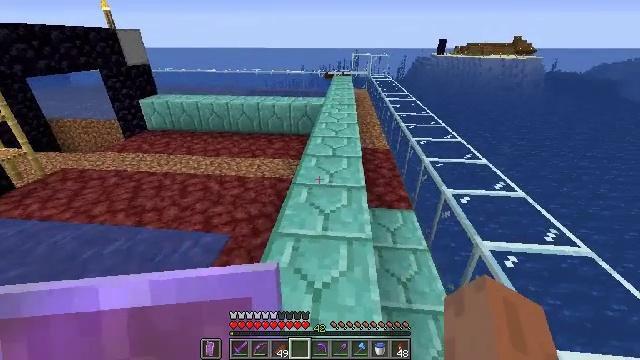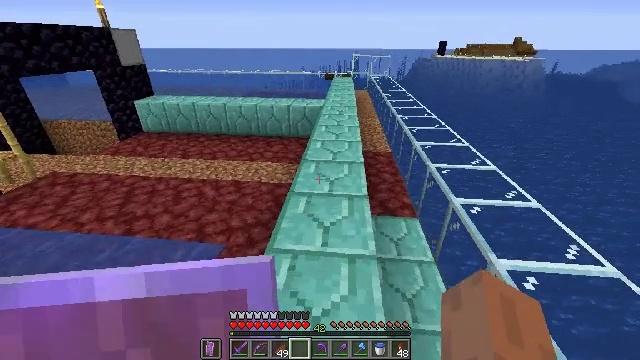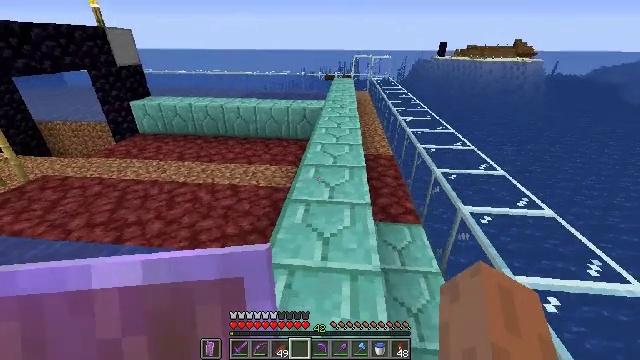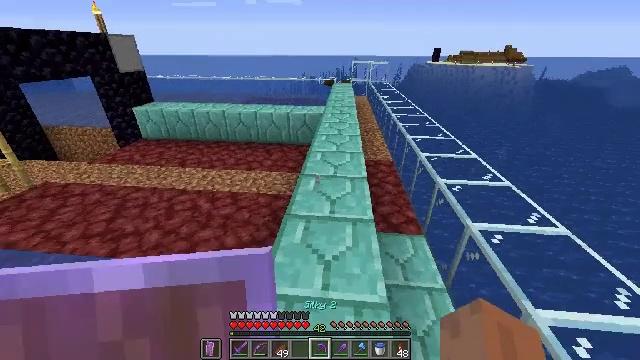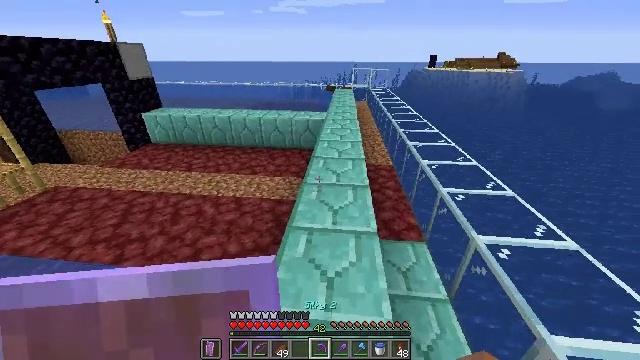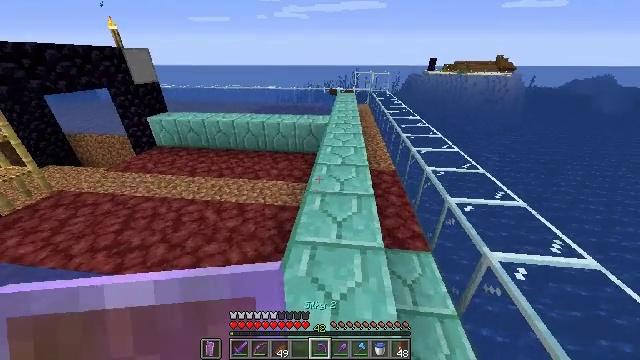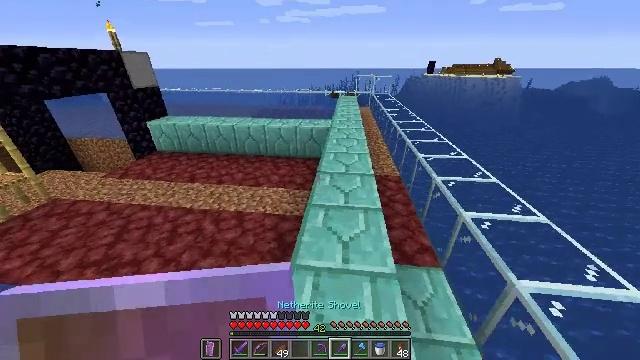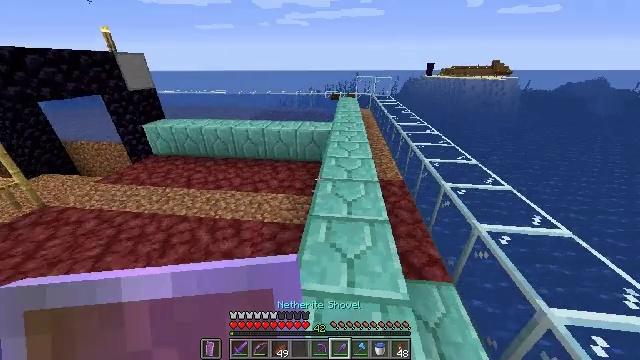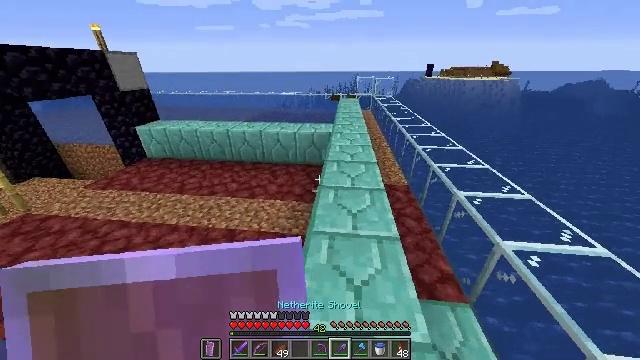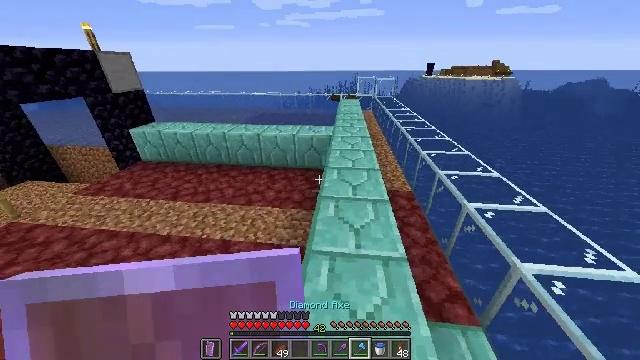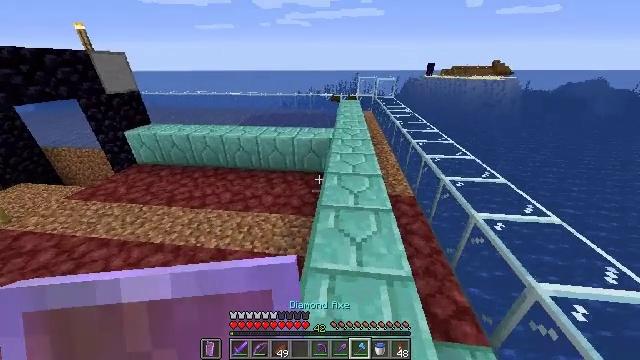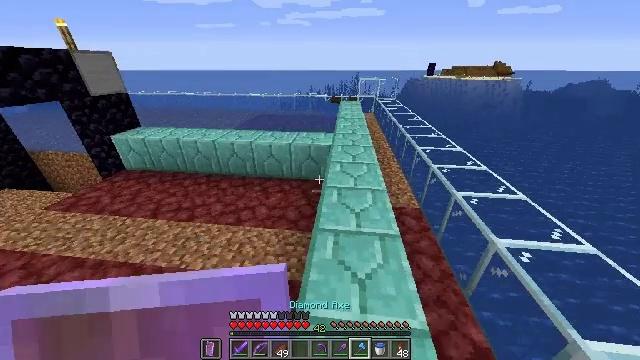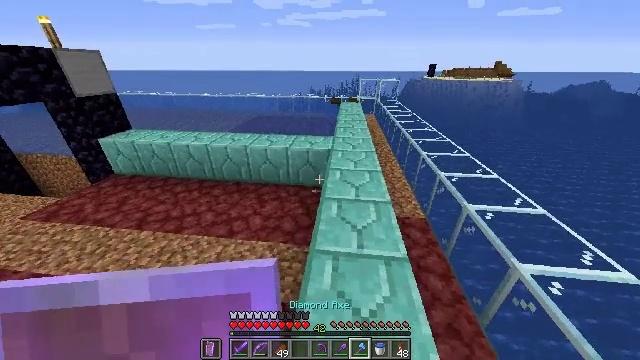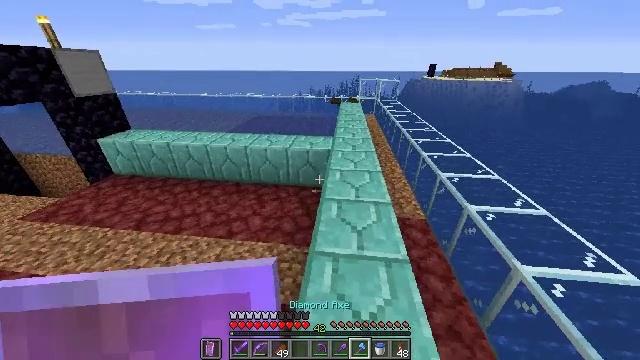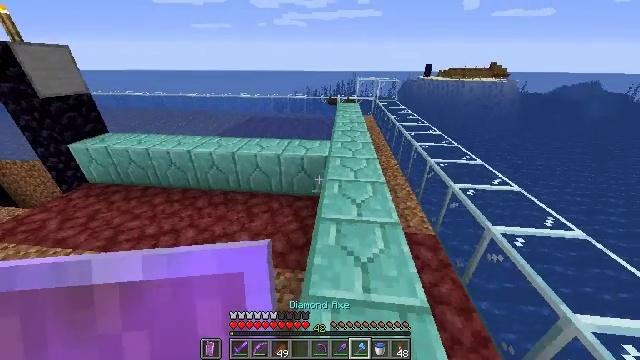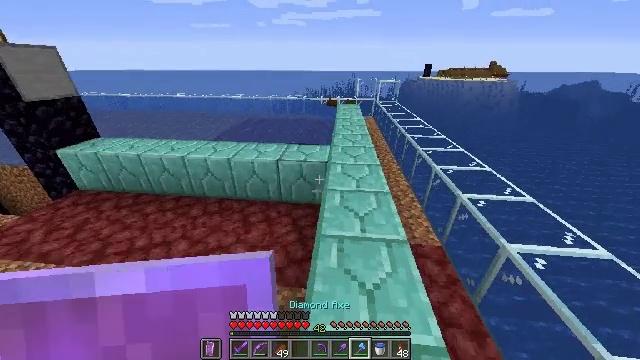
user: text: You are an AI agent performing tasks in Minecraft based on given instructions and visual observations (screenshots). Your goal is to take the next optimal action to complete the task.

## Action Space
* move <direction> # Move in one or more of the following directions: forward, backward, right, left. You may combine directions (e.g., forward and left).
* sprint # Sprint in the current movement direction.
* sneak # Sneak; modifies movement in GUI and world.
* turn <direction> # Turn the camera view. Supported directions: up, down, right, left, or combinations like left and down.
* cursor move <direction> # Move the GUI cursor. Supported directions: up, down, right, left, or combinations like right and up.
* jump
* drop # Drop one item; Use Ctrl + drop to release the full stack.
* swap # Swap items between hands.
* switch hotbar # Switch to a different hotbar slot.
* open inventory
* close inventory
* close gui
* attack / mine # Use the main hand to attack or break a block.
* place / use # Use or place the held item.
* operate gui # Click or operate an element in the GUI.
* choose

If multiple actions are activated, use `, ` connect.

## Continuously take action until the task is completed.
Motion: motion action
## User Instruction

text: Mine the dark oak fence gate.
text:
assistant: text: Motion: move forward
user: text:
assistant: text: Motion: move forward, sprint
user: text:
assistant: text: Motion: move forward, sprint
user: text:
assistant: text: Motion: move forward, sprint
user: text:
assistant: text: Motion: move forward, sprint
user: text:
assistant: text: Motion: move forward, sprint
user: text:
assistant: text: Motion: move forward, sprint
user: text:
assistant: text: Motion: move forward, sprint
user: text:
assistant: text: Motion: move forward, sprint
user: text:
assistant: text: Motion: move forward, sprint
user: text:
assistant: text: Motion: move forward, sprint
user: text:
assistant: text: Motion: move forward, sprint
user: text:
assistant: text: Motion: move forward, sprint
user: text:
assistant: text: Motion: move forward, sprint
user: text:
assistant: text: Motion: move forward, sprint
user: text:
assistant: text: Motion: move forward, sprint, turn right
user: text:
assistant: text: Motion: move forward, sprint, turn right
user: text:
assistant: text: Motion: move forward, sprint, turn right
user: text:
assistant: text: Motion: move forward, sprint
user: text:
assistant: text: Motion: move forward, sprint
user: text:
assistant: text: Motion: move forward, sprint, turn down
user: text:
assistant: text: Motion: move forward, sprint
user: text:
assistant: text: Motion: move forward, sprint
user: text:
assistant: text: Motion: move forward, sprint
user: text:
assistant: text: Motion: move forward, sprint
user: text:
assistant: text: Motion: move forward, sprint
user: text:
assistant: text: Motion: move forward, sprint
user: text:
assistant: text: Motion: move forward, sprint
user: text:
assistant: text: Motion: move forward, sprint
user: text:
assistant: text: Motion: move forward, sprint